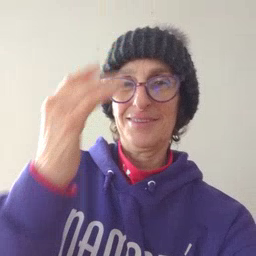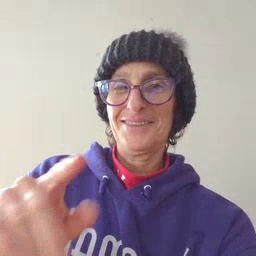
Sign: mitten